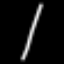
Label: line